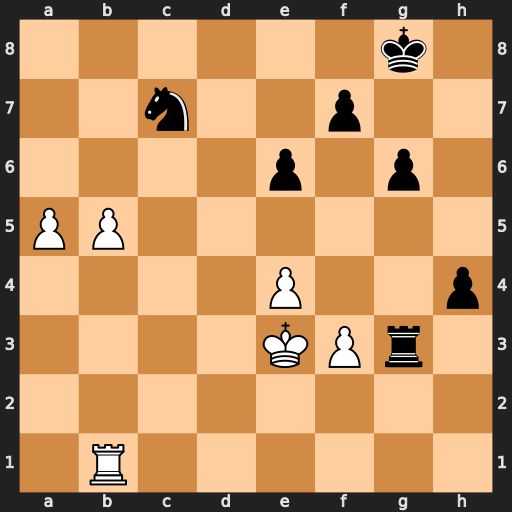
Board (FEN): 6k1/2n2p2/4p1p1/PP6/4P2p/4KPr1/8/1R6
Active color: w
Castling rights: -
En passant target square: -
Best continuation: a6 Rg2 a7 Na8 b6 Nxb6 Rxb6 Ra2 Rb8+